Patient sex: M
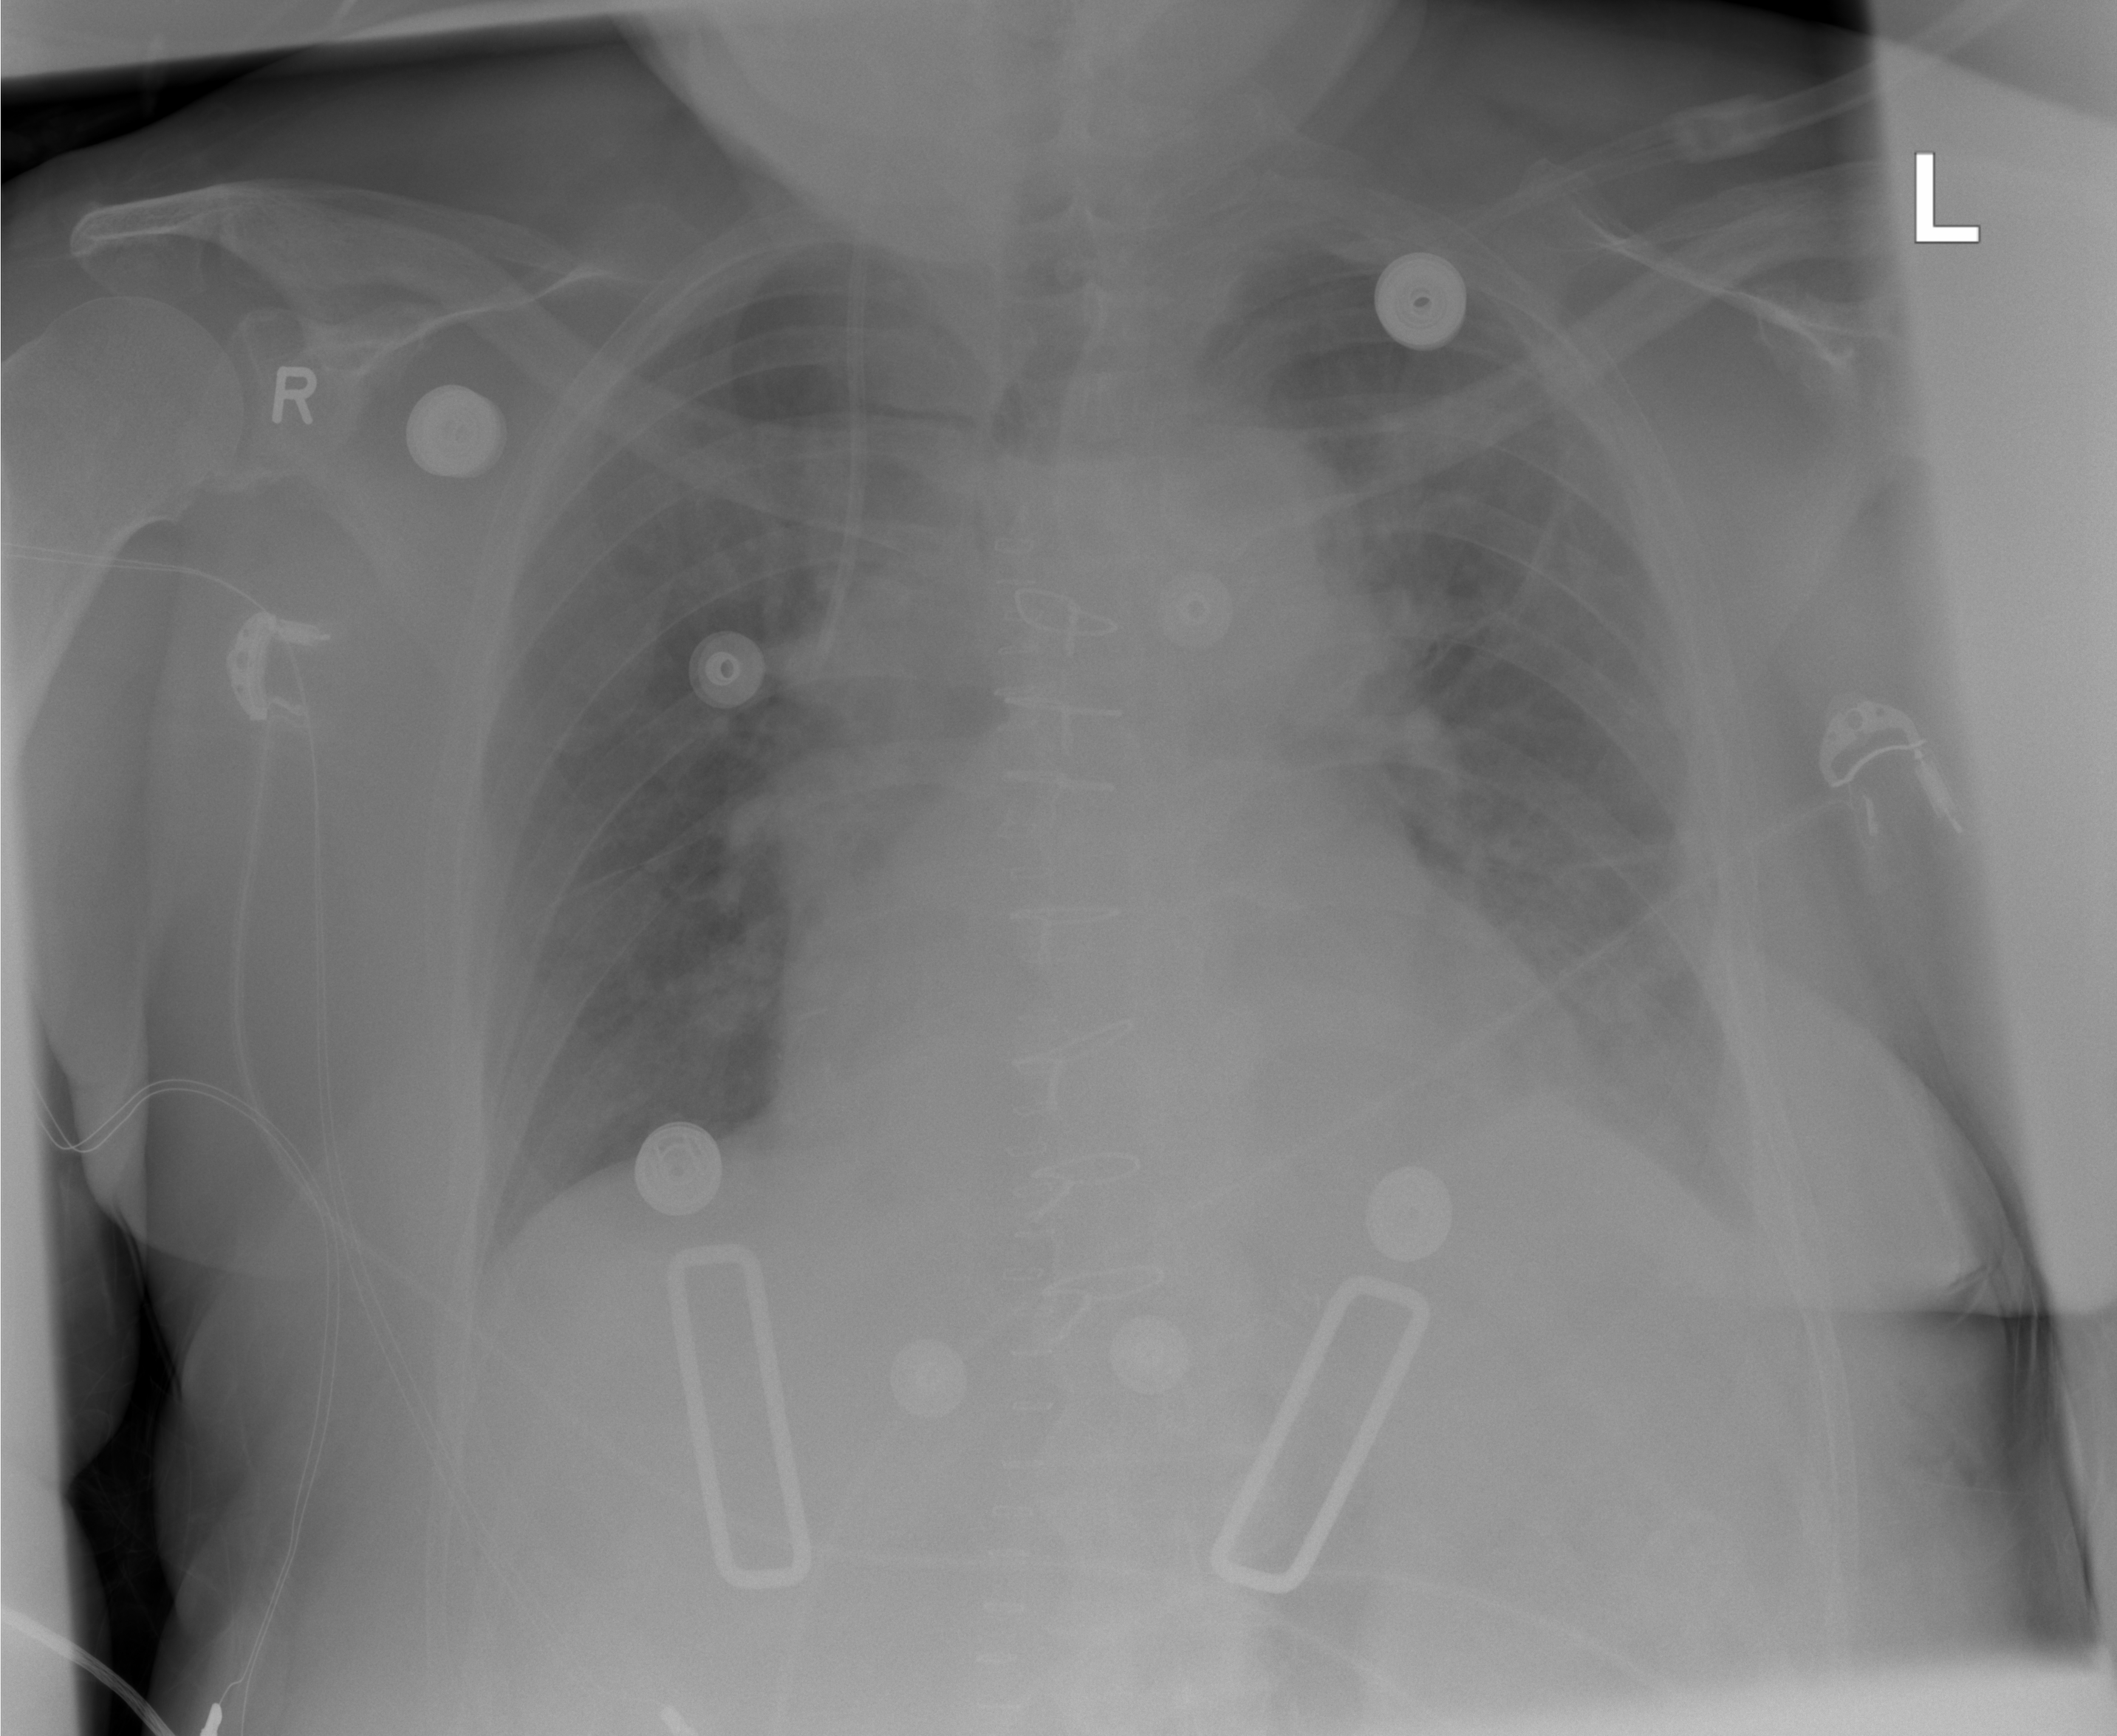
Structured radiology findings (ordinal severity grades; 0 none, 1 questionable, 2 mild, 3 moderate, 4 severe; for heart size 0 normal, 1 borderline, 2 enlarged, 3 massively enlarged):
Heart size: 2
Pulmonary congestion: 2
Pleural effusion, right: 0
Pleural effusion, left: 2
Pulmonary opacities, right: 0
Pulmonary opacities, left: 0
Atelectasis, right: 0
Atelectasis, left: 2